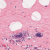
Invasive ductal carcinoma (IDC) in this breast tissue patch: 0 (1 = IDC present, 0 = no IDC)